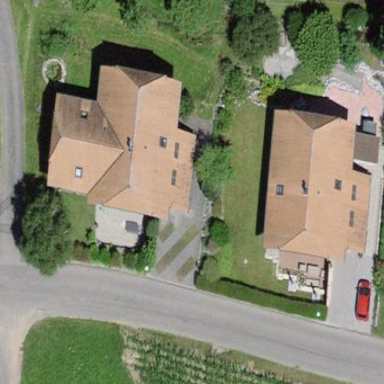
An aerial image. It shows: Residential building with half-hipped roof shape.